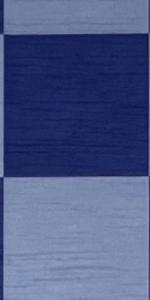
Label: Empty